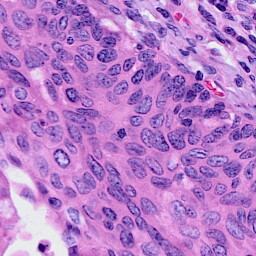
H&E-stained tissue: Cervix